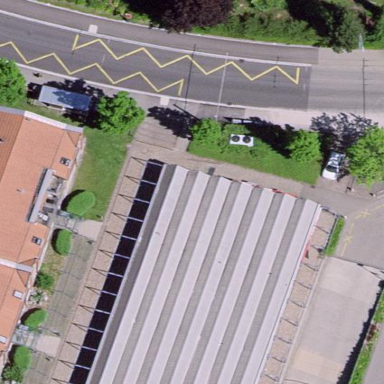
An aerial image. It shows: Supermarket located in building.